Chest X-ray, AP view. Patient: 57 years old, sex M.
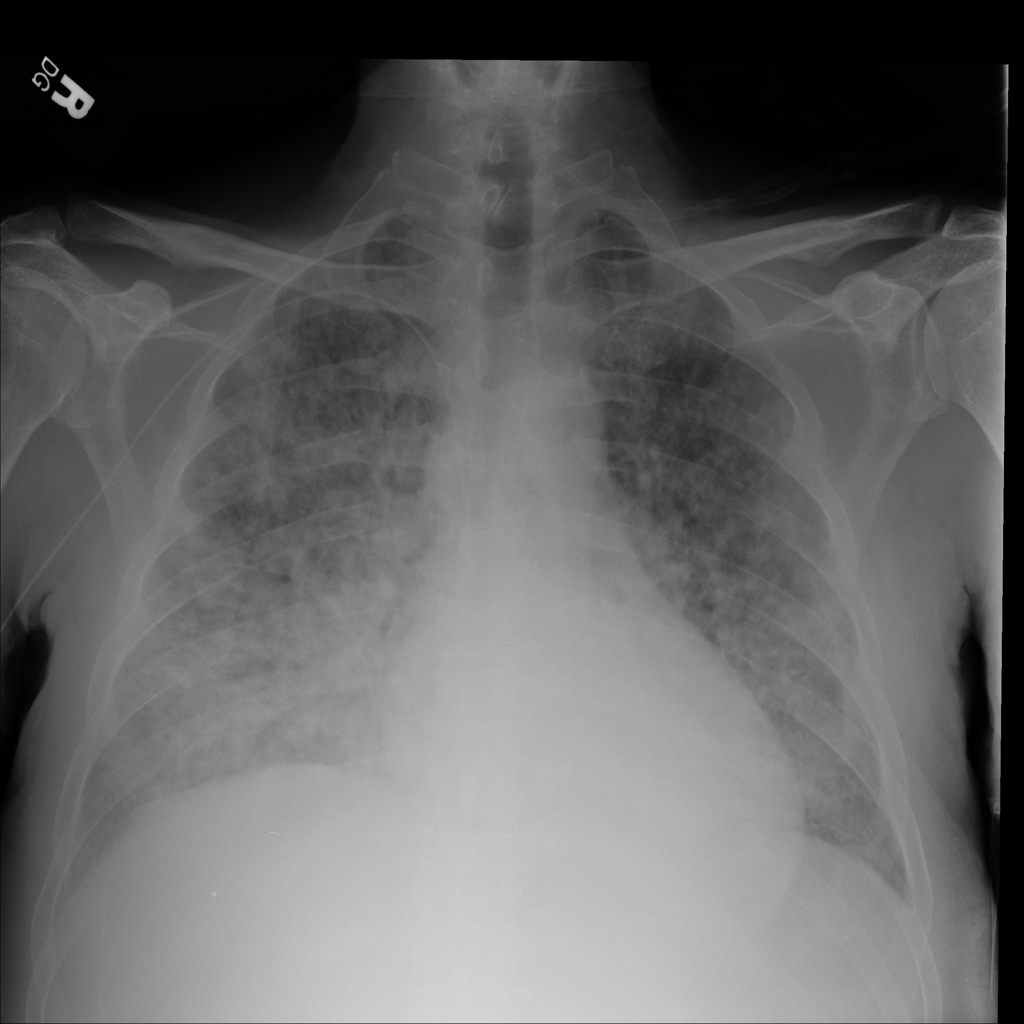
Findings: Edema, Infiltration, Pneumonia